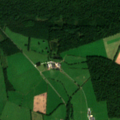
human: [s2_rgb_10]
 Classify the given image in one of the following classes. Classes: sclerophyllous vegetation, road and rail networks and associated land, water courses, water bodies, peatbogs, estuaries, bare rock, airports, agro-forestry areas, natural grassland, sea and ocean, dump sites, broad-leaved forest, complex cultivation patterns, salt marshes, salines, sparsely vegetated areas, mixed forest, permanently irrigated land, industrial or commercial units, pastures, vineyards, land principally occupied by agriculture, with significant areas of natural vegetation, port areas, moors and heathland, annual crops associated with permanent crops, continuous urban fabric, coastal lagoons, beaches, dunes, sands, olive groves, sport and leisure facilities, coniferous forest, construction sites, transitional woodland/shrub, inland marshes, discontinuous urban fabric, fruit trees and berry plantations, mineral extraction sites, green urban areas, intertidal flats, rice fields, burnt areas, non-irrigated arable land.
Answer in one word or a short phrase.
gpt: sport and leisure facilities, pastures, complex cultivation patterns, broad-leaved forest, mixed forest